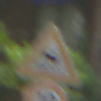
Verkehrszeichen: SchleuderOderRutschgefahr
Zusatzzeichen unten: Geschwindigkeit10
Umgebung: Outdoor, Urban
Tageszeit: MorningAfternoon
Wetter: Overcast
Licht: Natural
Jahreszeit: NotSpecified
Kontrast: LowContrast